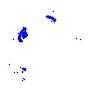
Particle: electron